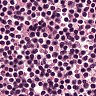
Metastatic tissue present: no